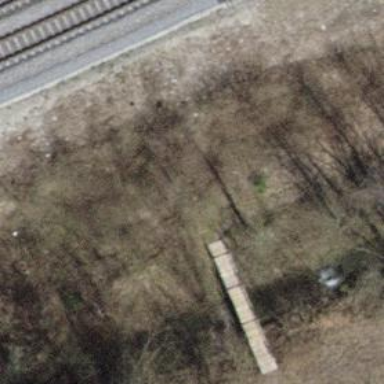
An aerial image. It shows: Path on bridge.